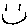
Label: smiley face